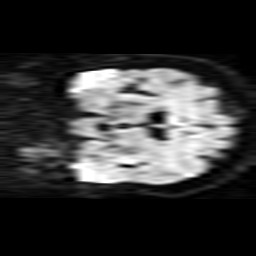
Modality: TRACE
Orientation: coronal
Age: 68
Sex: female
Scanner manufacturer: philips
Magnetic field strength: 1.5 T
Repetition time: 4.694 s
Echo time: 0.07764 s